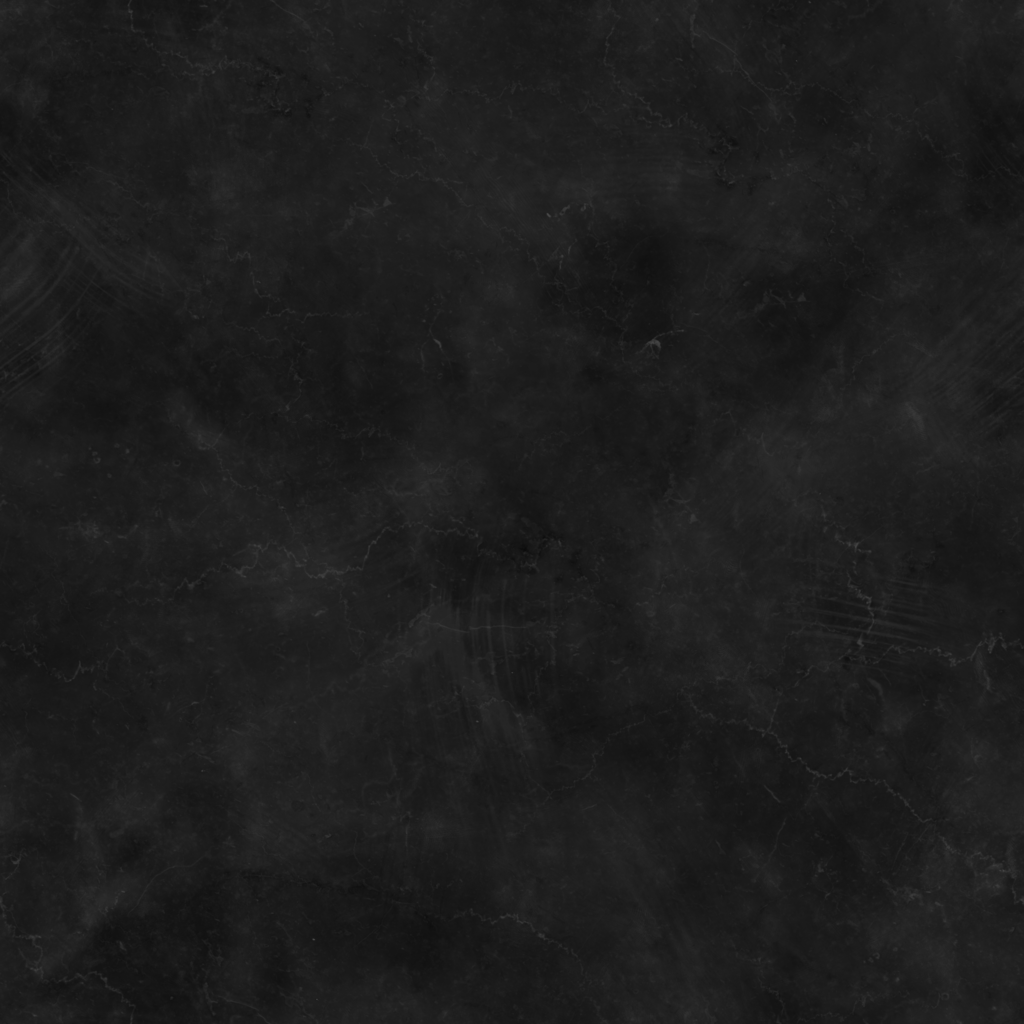
Texture map type: Roughness